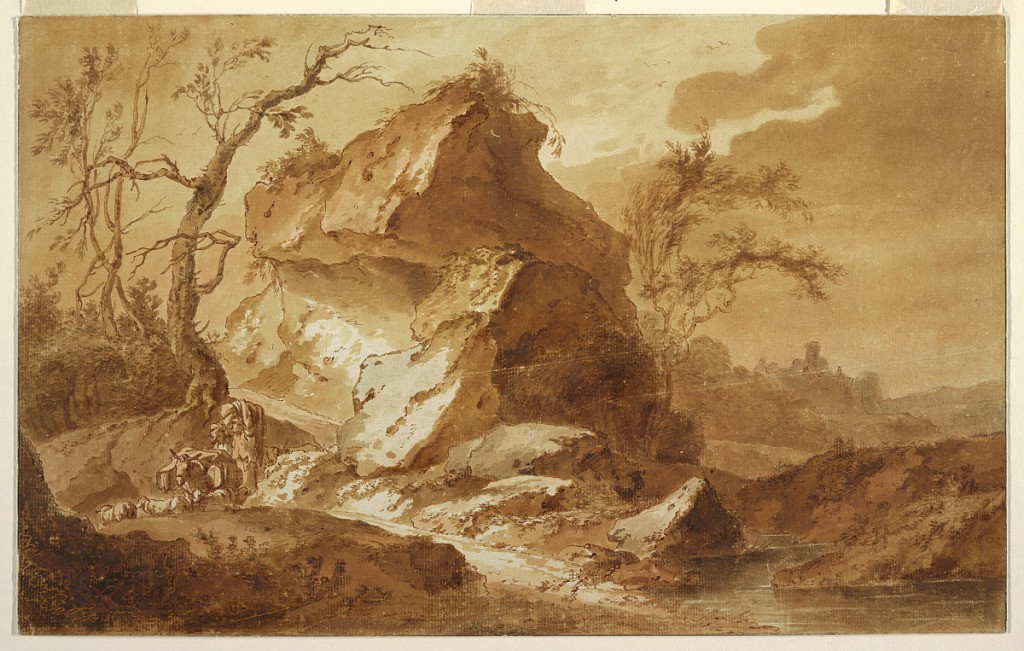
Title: A mountainous landscape
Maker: Jean-Baptiste Huet, French, 1745 – 1811
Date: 1763
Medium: Brush and watercolor, pen on paper
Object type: Drawing
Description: Horizontal drawing of two peasants on a road, at left, with a flock of sheep and a donkey.  The younger of the men carries a bundle upon his right shoulder.  At right, in the forground, is water, and a village in the middle plane.